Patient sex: M
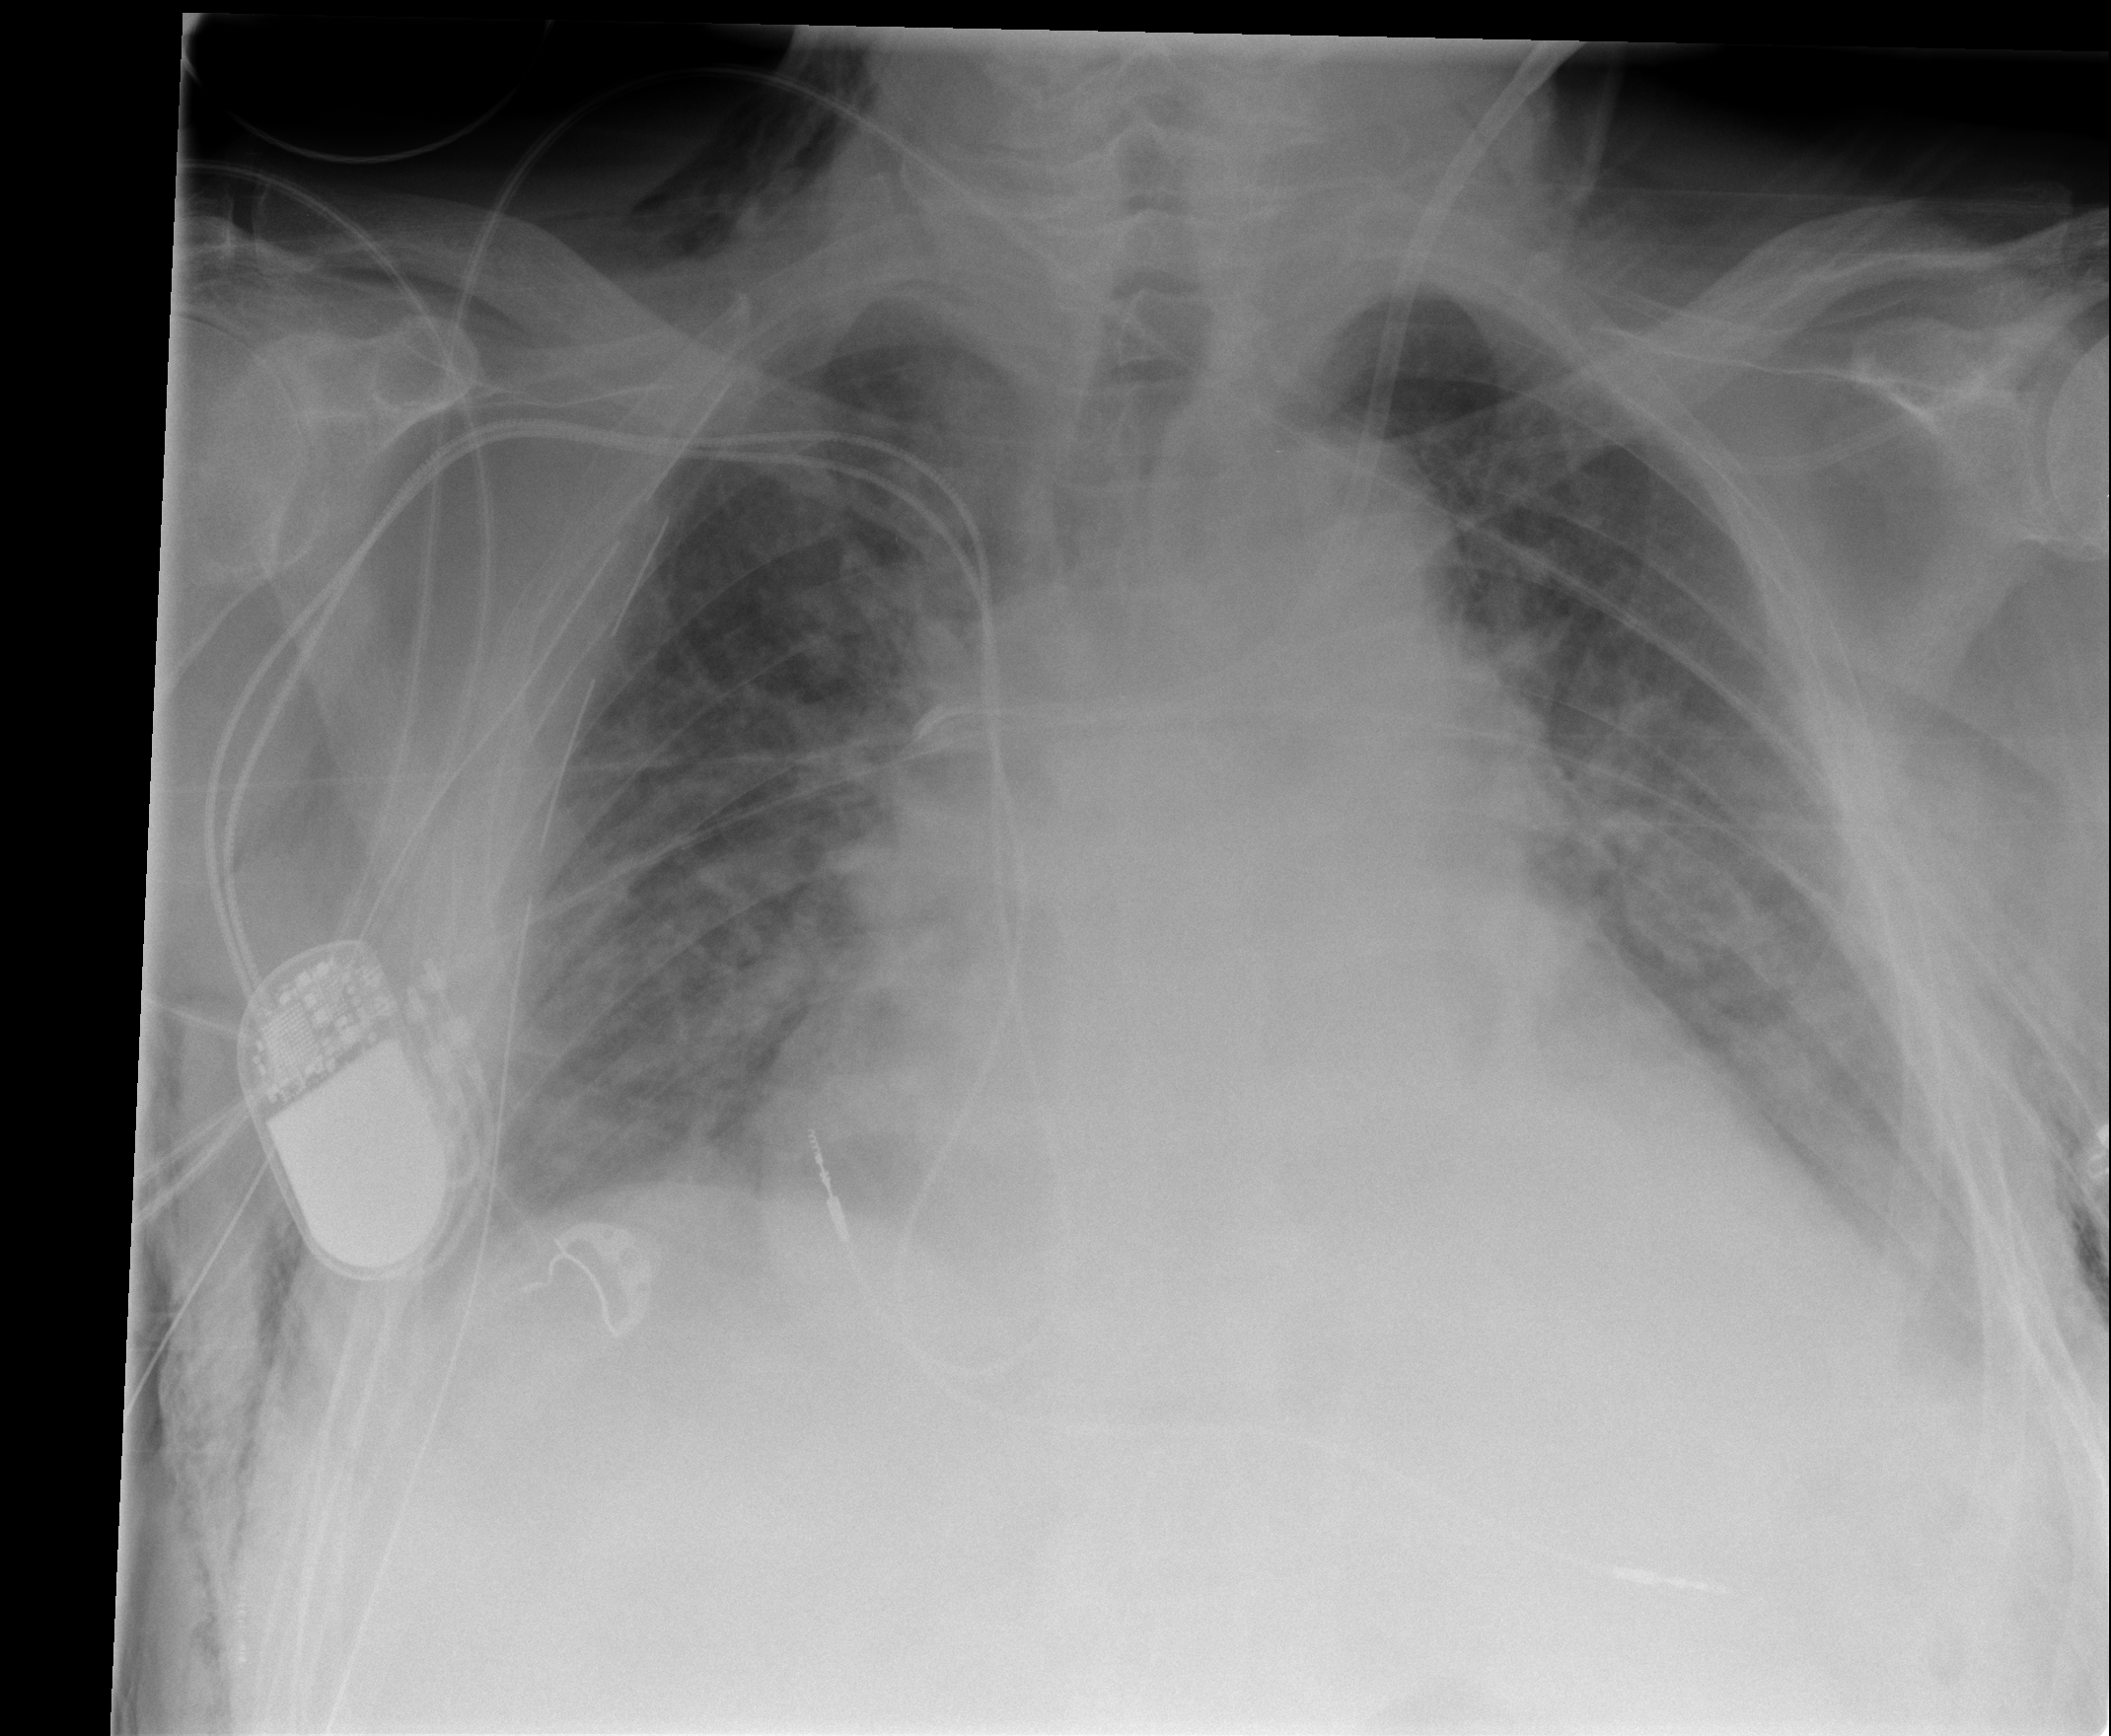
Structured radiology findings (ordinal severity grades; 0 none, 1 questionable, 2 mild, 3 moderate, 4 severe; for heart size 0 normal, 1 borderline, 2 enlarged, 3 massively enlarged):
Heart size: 2
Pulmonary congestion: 3
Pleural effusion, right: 2
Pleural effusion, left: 2
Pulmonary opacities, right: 2
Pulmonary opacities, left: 2
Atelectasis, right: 2
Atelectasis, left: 2